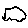
Label: cloud